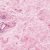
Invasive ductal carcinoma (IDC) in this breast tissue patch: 0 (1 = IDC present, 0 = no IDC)